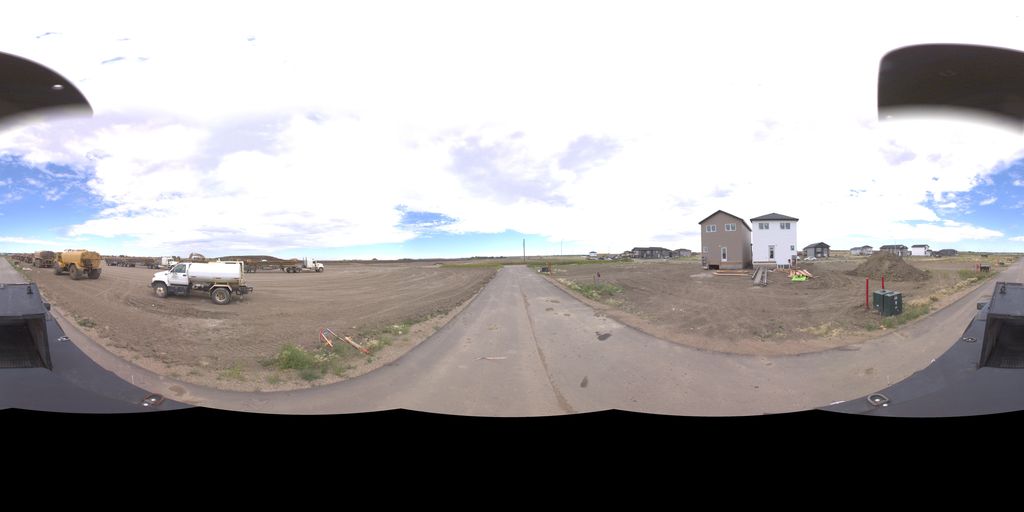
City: saskatoon